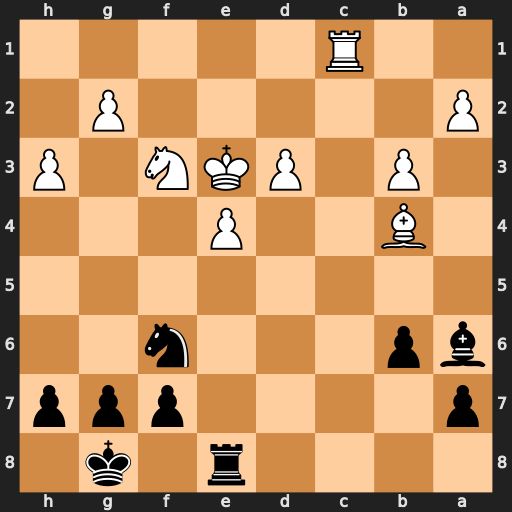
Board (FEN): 4r1k1/p4ppp/bp3n2/8/1B2P3/1P1PKN1P/P5P1/2R5
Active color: b
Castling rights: -
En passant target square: -
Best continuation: Nd5+ Kd2 Nxb4